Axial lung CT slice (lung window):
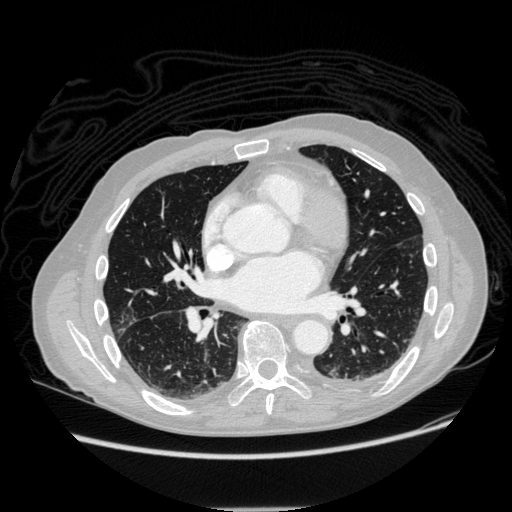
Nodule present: no